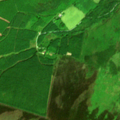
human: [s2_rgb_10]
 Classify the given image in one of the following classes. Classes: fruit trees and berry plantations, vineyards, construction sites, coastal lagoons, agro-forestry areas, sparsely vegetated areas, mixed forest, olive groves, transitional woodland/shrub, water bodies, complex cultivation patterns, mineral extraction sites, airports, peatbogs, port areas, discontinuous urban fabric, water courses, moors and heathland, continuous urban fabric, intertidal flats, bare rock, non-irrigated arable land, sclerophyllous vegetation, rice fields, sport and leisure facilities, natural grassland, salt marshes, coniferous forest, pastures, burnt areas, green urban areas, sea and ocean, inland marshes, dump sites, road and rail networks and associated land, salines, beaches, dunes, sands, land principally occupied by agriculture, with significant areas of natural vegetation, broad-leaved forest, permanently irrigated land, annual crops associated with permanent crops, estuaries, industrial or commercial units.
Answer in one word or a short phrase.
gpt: pastures, coniferous forest, natural grassland, peatbogs